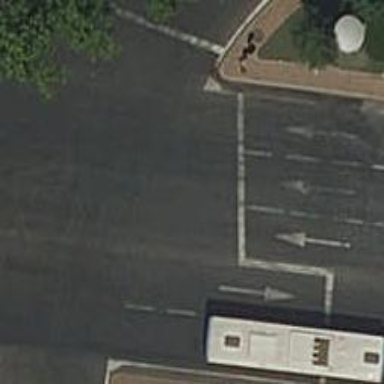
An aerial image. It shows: Road with traffic signals.